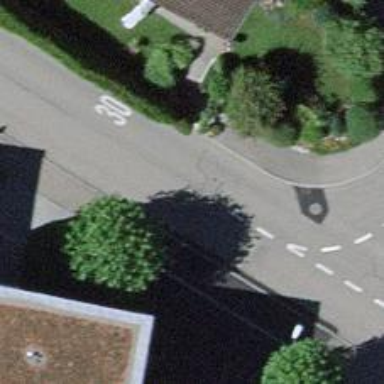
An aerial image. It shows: Unmarked road crossing.